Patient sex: F
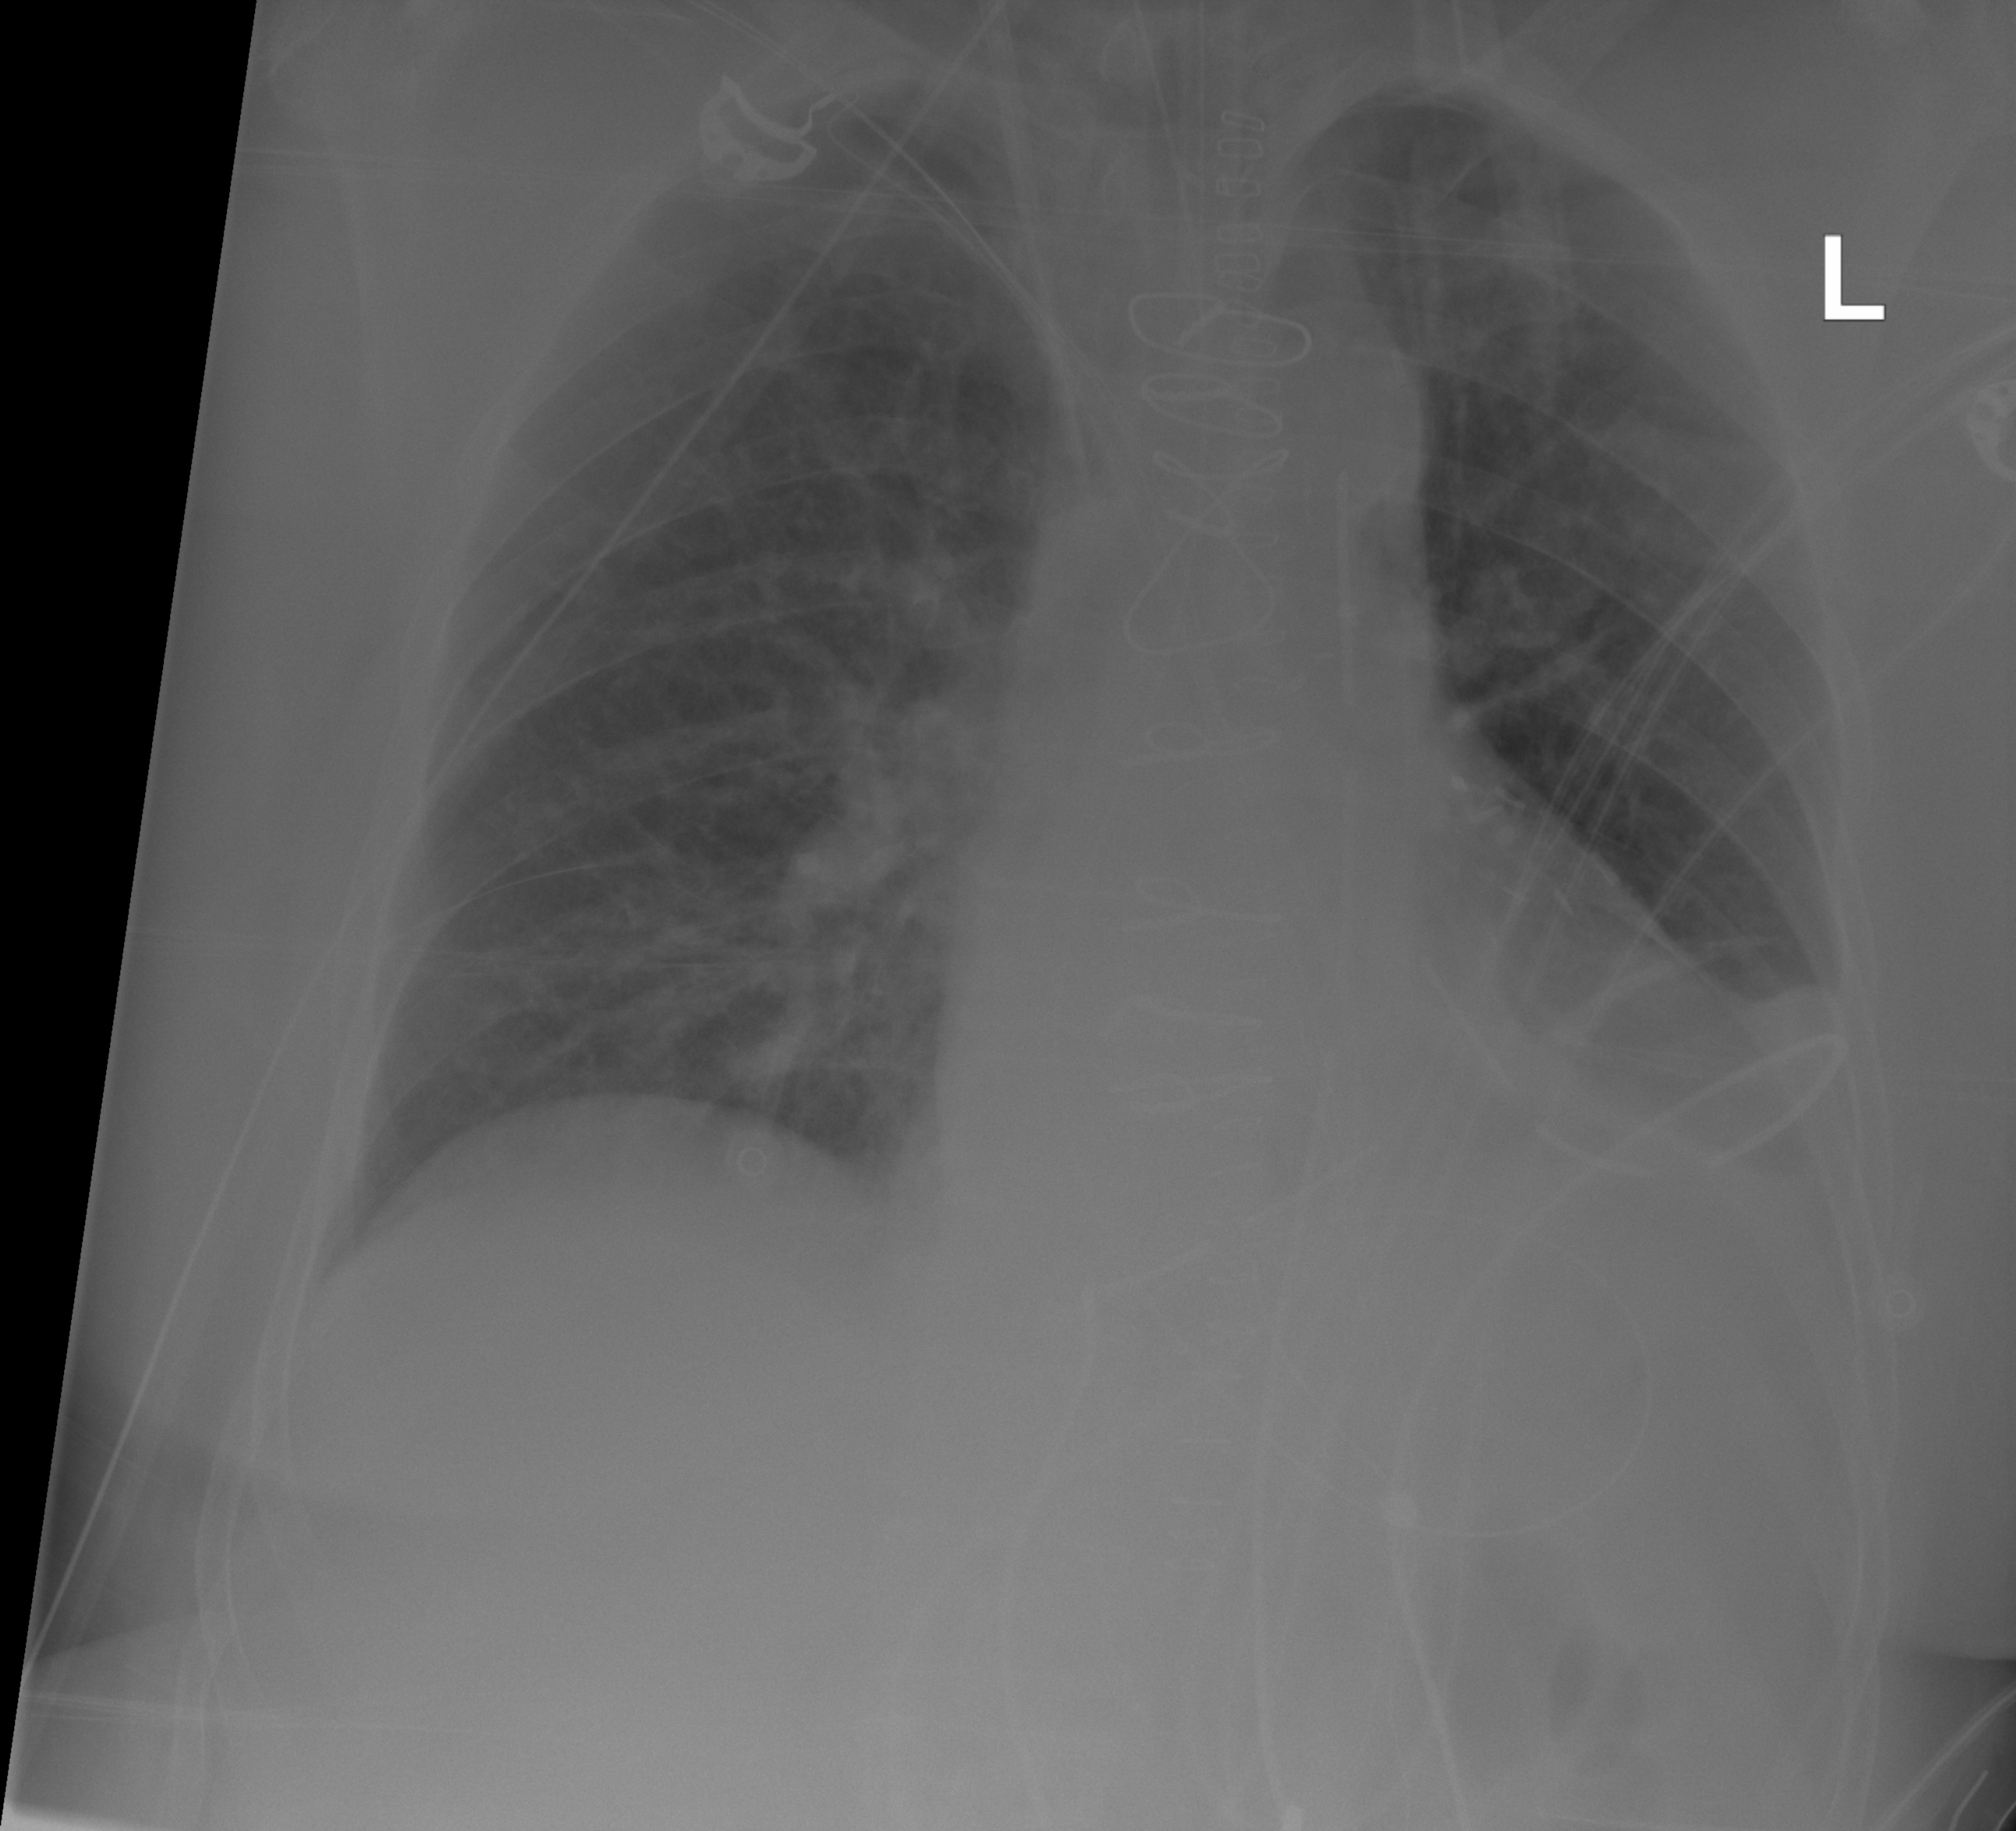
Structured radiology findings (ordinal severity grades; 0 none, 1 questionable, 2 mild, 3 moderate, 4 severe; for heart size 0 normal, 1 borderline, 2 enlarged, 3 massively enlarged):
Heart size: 0
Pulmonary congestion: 0
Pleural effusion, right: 0
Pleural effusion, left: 2
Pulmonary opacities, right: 0
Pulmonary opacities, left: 0
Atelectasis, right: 0
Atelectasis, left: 2